Interaction volume radius: 10 \u00c5
Interaction volume height: 15 \u00c5
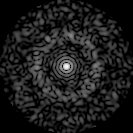
Disorder parameter: 0.8537